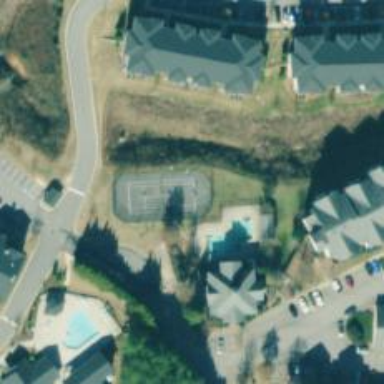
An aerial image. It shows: Basketball court on leisure land pitch.